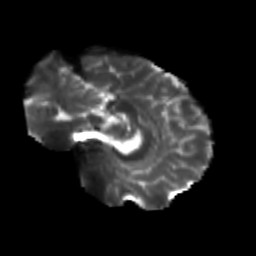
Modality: T2w
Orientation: sagittal
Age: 21
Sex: male
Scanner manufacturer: siemens
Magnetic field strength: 3 T
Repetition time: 3.5 s
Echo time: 0.113 s